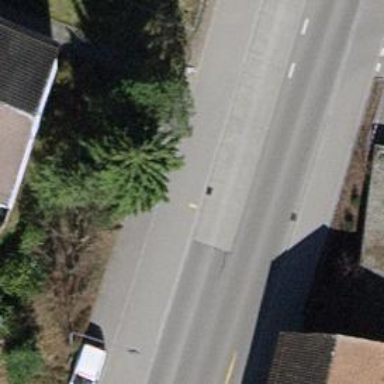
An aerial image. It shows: Trolleybus stop position for public transport.